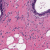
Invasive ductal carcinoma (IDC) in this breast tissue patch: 0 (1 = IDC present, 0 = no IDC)